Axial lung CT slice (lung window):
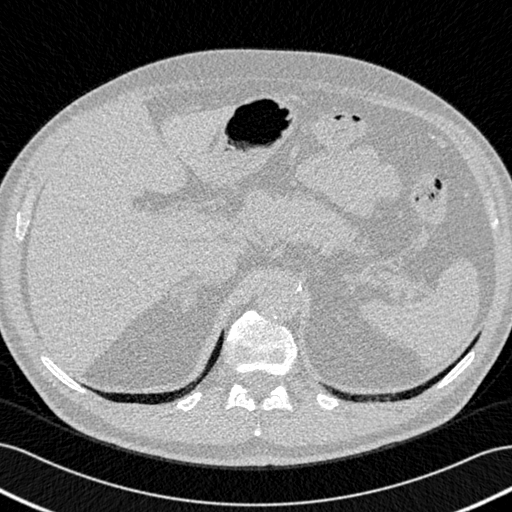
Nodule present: no